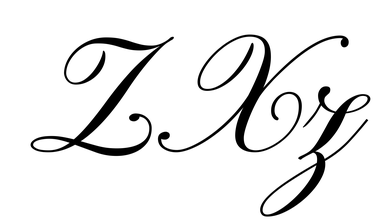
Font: PinyonScript-Regular